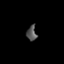
Tissue: skin
Cell type: Endothelial cells
Senescence score: 0.7697
Nuclear area (px): 147
Mean DAPI intensity: 82.592